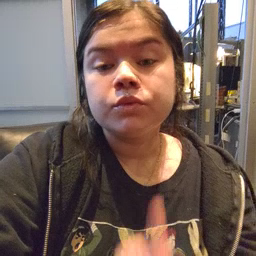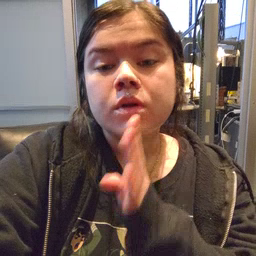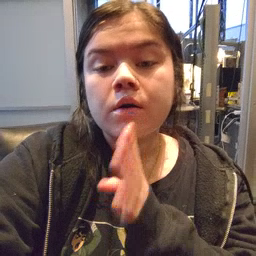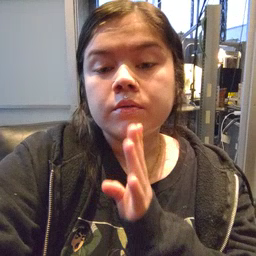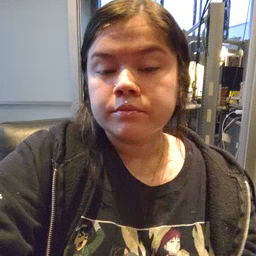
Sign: talk